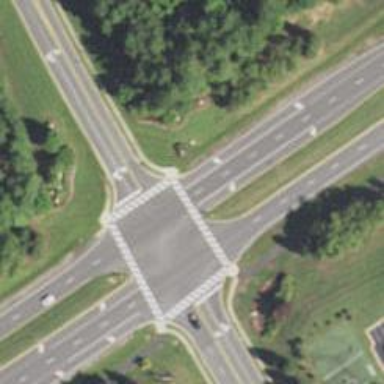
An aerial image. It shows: Marked crossing on the road.